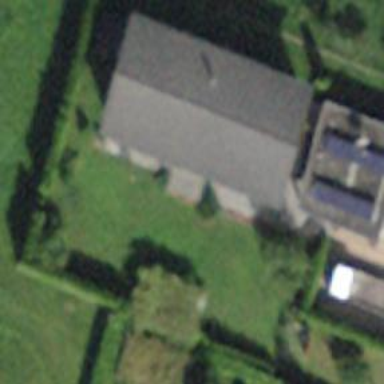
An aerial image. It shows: Detached building.